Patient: sex M, age 29
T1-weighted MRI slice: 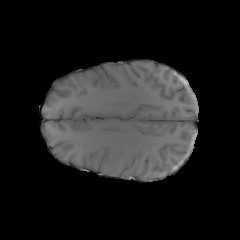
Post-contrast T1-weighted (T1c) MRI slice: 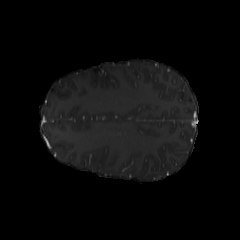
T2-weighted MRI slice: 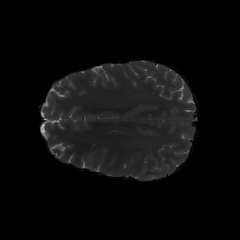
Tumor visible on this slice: no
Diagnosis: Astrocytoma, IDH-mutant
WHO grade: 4